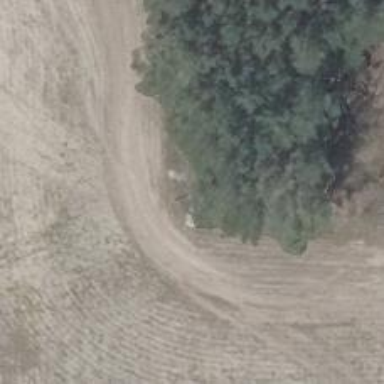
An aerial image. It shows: Hunting stand.